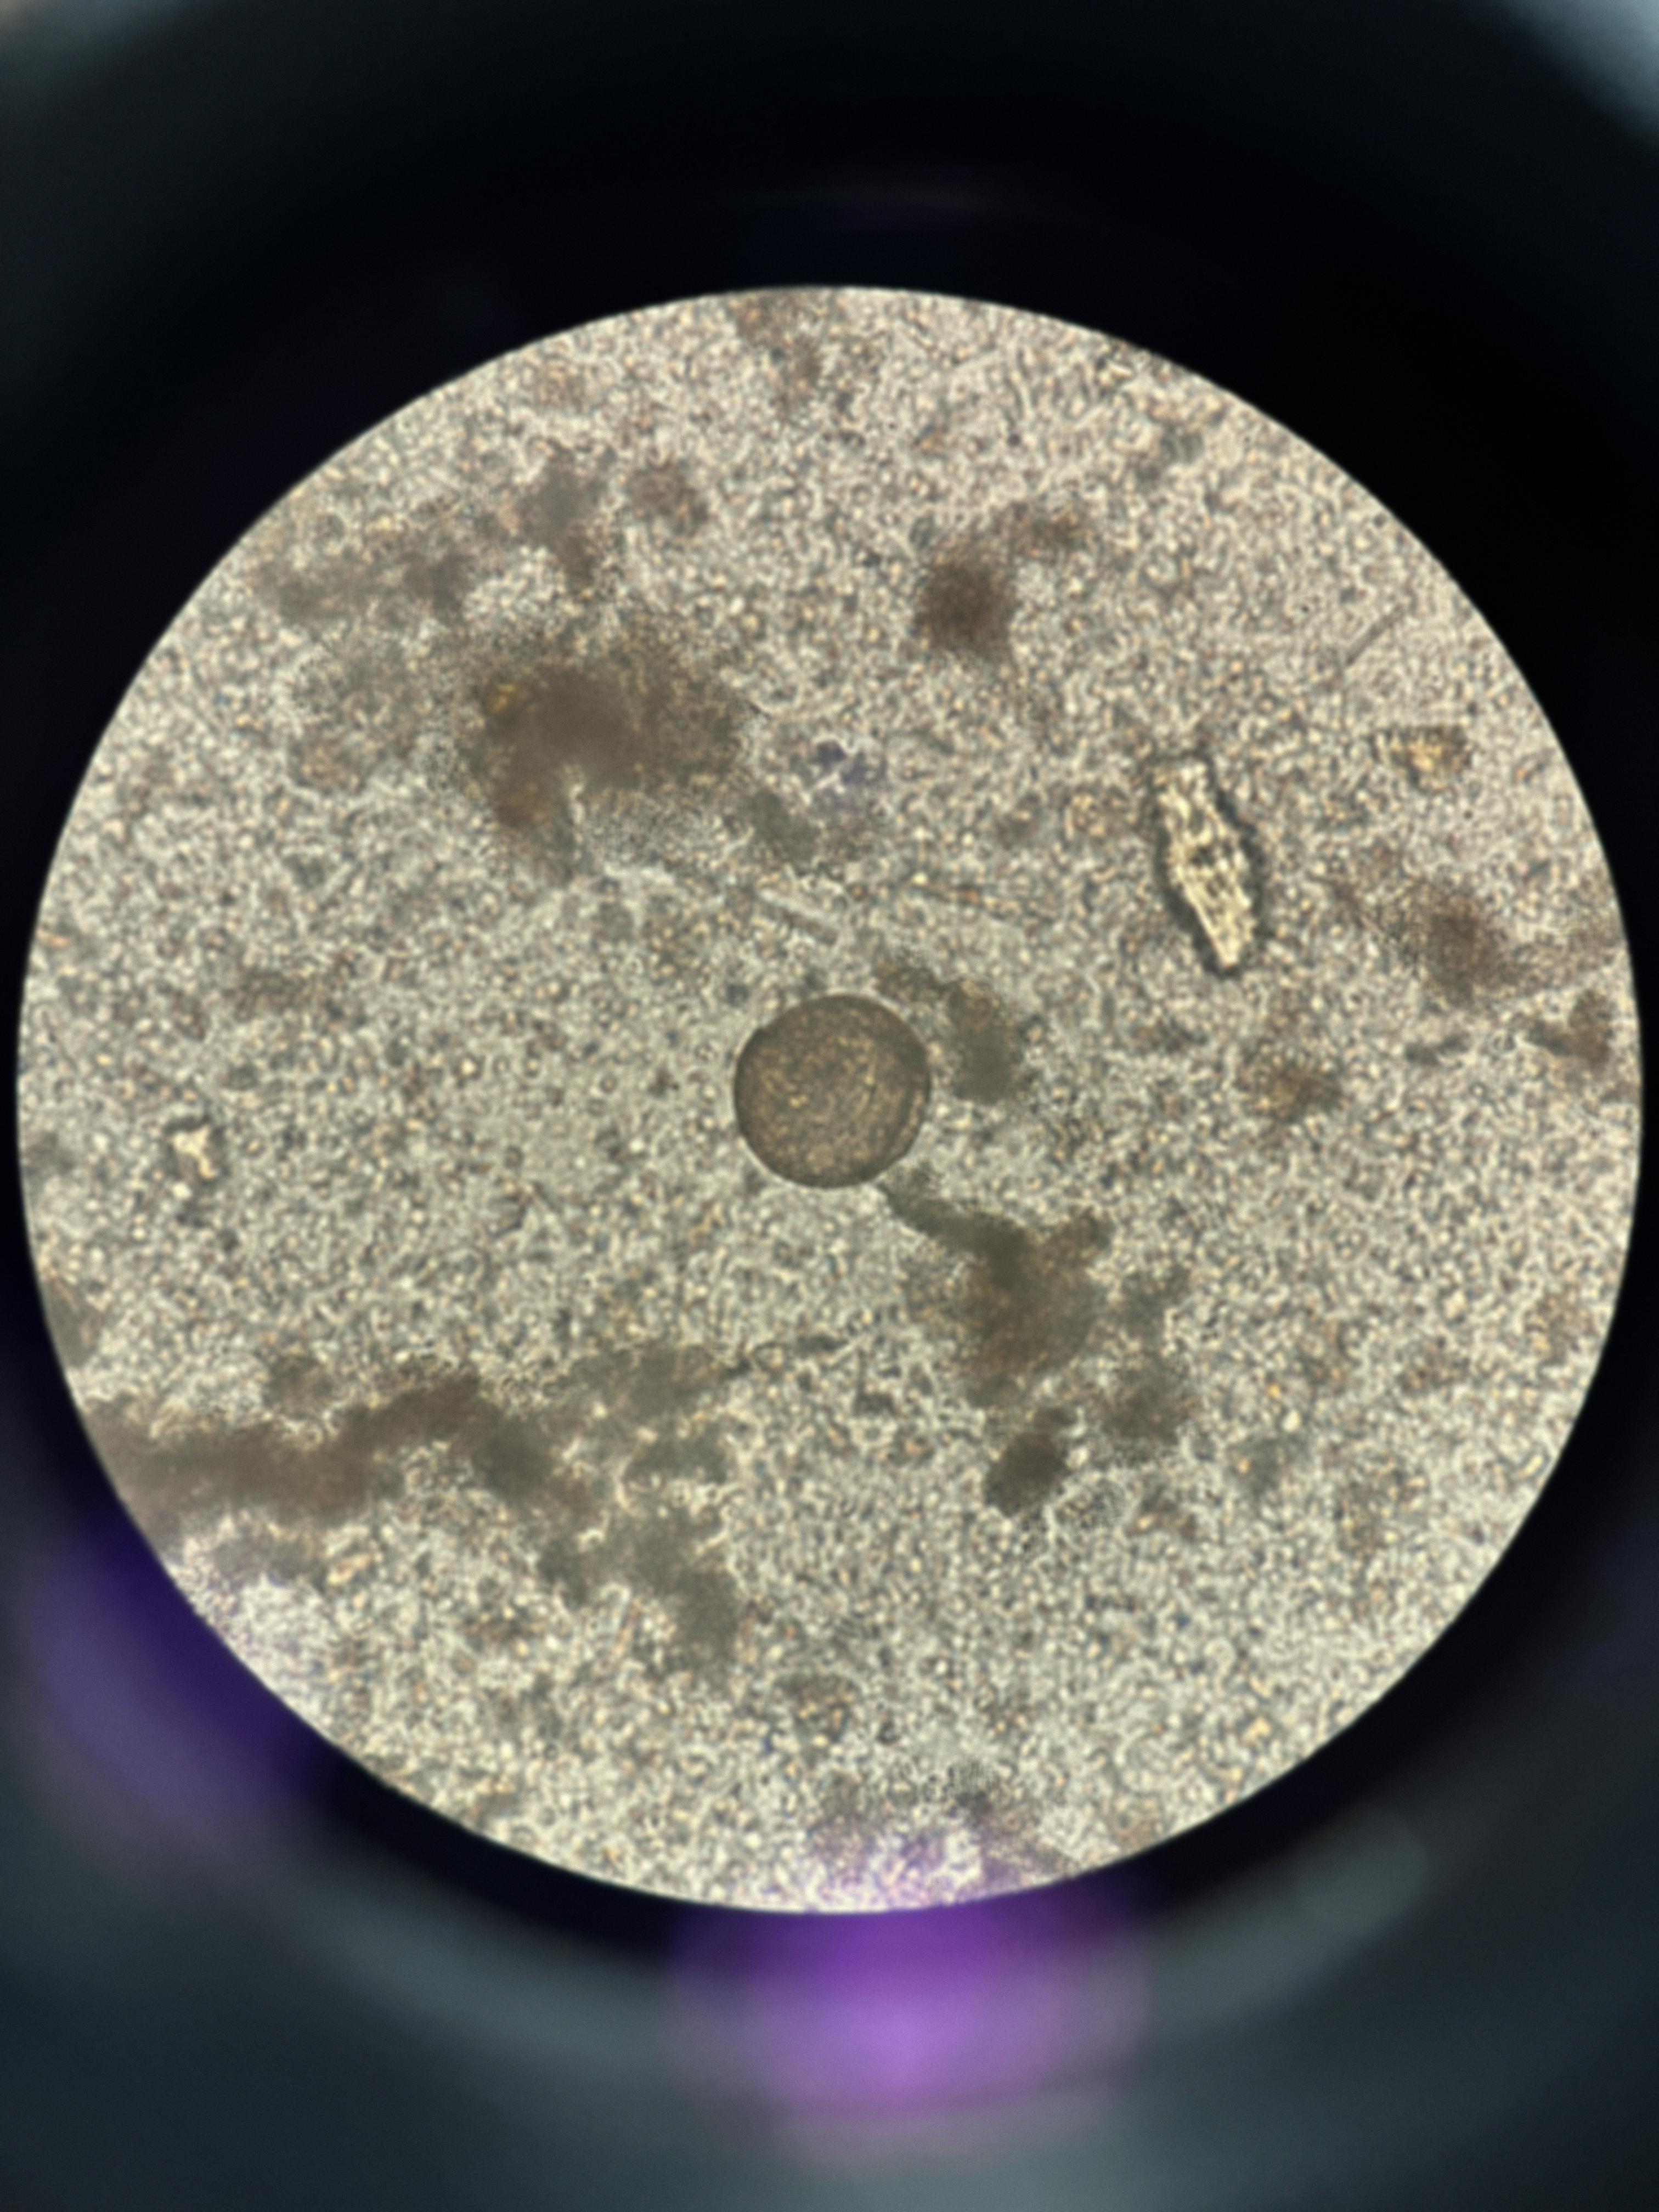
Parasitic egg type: Hymenolepis diminuta